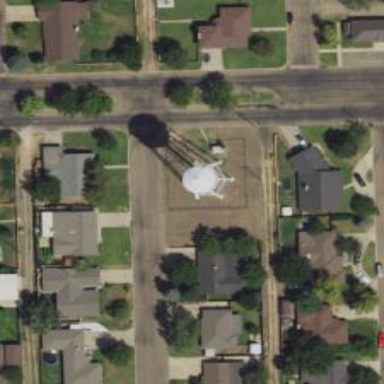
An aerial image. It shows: Water tower that is man-made.